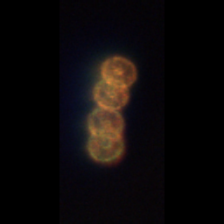
Taxon: Thalassiosira
Group: Diatoms